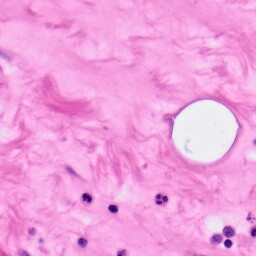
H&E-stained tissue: Pancreatic